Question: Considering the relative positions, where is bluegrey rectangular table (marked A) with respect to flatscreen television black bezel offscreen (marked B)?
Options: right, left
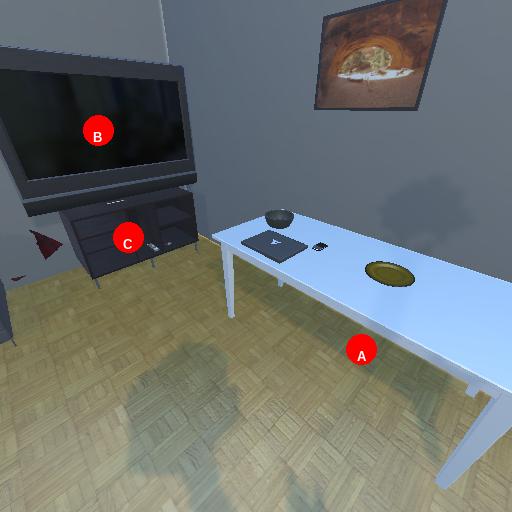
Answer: right